Question: i just installed Visual basic 2010 Express , it works fine , but i couldn't find the 'Windows Service Template' , i'm using '.NET 4.0' i guess i don't have any experience working with visual studio
the online Templates link to the left doesn't show any thing useful
How can i get or install the 'Windows Service' to Visual studio 2010 Express ,
Thanks

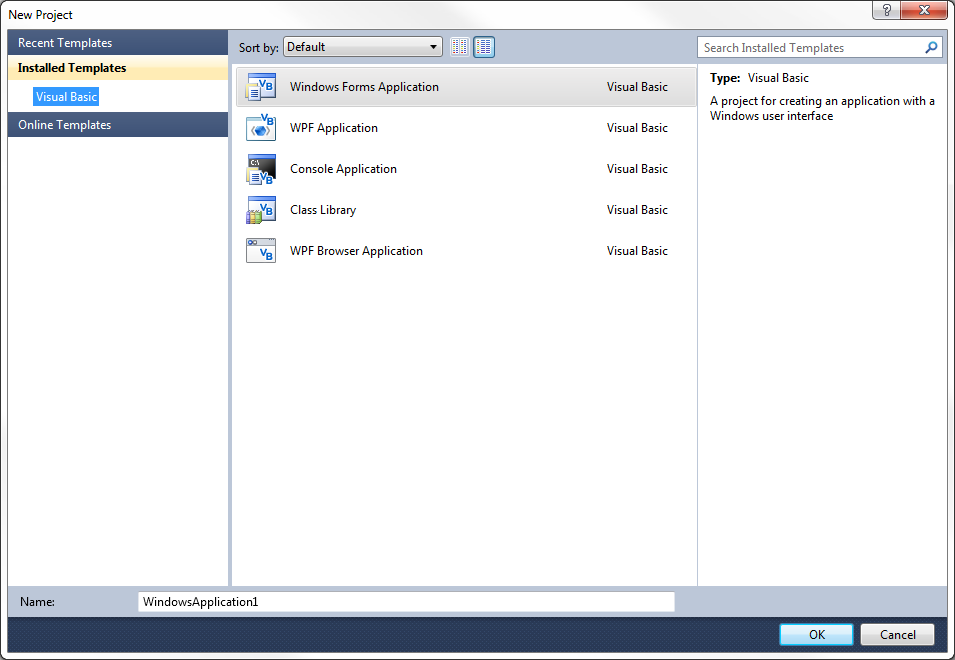
Answer: The template is not available for Visual Studio Express Editions
Look at this <URL>. It is for C# but I think that it is the same for VB.NET